Question: I want to use an Excel formula that returns the correct index in the cell when the text in the cell contains the term '2"' (two inch). This is possible with the 'search' function.
The catch is that I only want to find instances where it's actually '2"', not cases where you have other expressions such as '1/2"' or '12"'. See the image below for an example to clarify where 'search' works and where it doesn't.

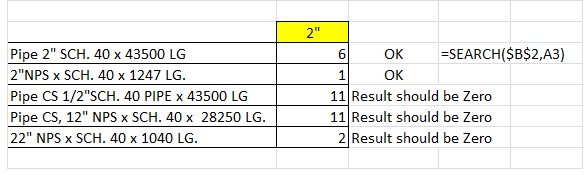
Answer: I think a VBA solution using Regular Expressions will be easiest in order to be able to return measurements like 1 1/2".
To enter this User Defined Function (UDF), 'alt-F11' opens the Visual Basic Editor.
Ensure your project is highlighted in the Project Explorer window.
Then, from the top menu, select 'Insert/Module' and
paste the code below into the window that opens.
To use this User Defined Function (UDF), enter a formula like
'''
=FindMeasure(A1,$E$1)
'''
in some cell, where E1 contains a value like 2" or 1 1/2"
---
'''
Option Explicit
Function FindMeasure(sSearch As String, ByVal sMeasure As String)
Dim RE As Object, MC As Object, SM As Variant
Dim sPat As String
sPat = "\D(\s+)" & sMeasure & "|^" & sMeasure
Set RE = CreateObject("vbscript.regexp")
With RE
.Global = False
.MultiLine = True
.Pattern = sPat
End With
If RE.test(sSearch) = True Then
Set MC = RE.Execute(sSearch)
SM = MC(0).submatches(0)
FindMeasure = MC(0).firstindex + Len(SM) + IIf(Len(SM) > 0, 2, 1)
Else
FindMeasure = 0
End If
End Function
'''
---
Reviewing my answer reveals that under certain circumstances, incorrect results will be returned.
- - 'SPACE'-
---
'''
Option Explicit
Function FindMeasure(sSearch As String, ByVal sMeasure As String)
Dim RE As Object, MC As Object, SM As Variant
Dim sPat As String
sPat = "(\S*\D\S*\s+)" & sMeasure & "|(^\s*)" & sMeasure
Set RE = CreateObject("vbscript.regexp")
With RE
.Global = False
.MultiLine = True
.Pattern = sPat
End With
If RE.test(sSearch) = True And _
Len(sSearch) > 0 And _
Len(sMeasure) > 0 Then
Set MC = RE.Execute(sSearch)
SM = MC(0).submatches(0) & MC(0).submatches(1)
FindMeasure = MC(0).firstindex + Len(SM) + 1
Else
FindMeasure = 0
End If
End Function
'''
---
Explanation of Regex with sMeasure = 2"
## (\S*\D\S*\s+)2"|(^\s*)2"
'''
(\S*\D\S*\s+)2"|(^\s*)2"
'''
Options: Case insensitive; ^$ match at line breaks
- <URL>'2"'
Created with <URL>